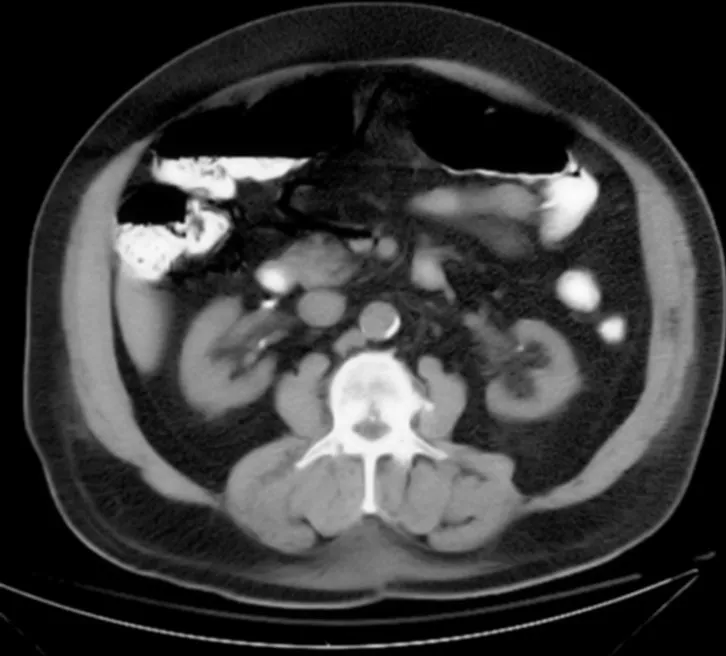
Showing pneumatosis of the right hemicolon.
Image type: radiology (ct)